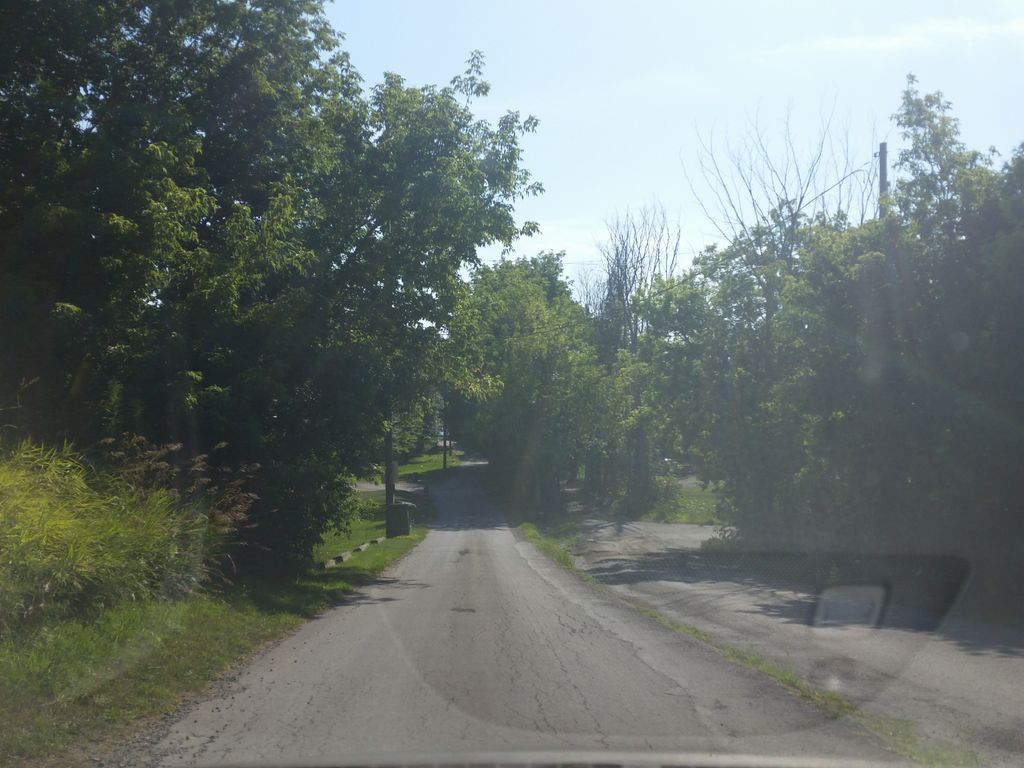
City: ottawa-gatineau